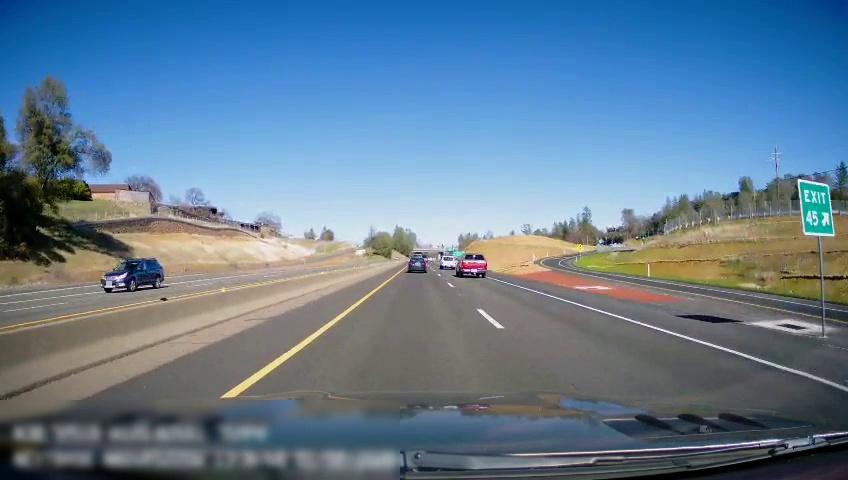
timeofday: Day
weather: Sunny
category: Drivable Space
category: Drivable Space
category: Drivable Space
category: Vehicles | SUV
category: Vehicles | Car
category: Vehicles | SUV
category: Vehicles | Truck
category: Vehicles | SUV
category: Lanes | Current Lane
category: Lanes | Current Lane
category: Lanes | Alternate Lane
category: Lanes | Alternate Lane
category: Lanes | Opposite Lane
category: Lanes | Alternate Lane
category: Lanes | Opposite Lane
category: Lanes | Opposite Lane
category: Lanes | Opposite Lane
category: Traffic | Signs
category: Traffic | Signs
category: Traffic | Signs